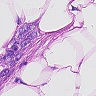
Metastatic tissue present: yes